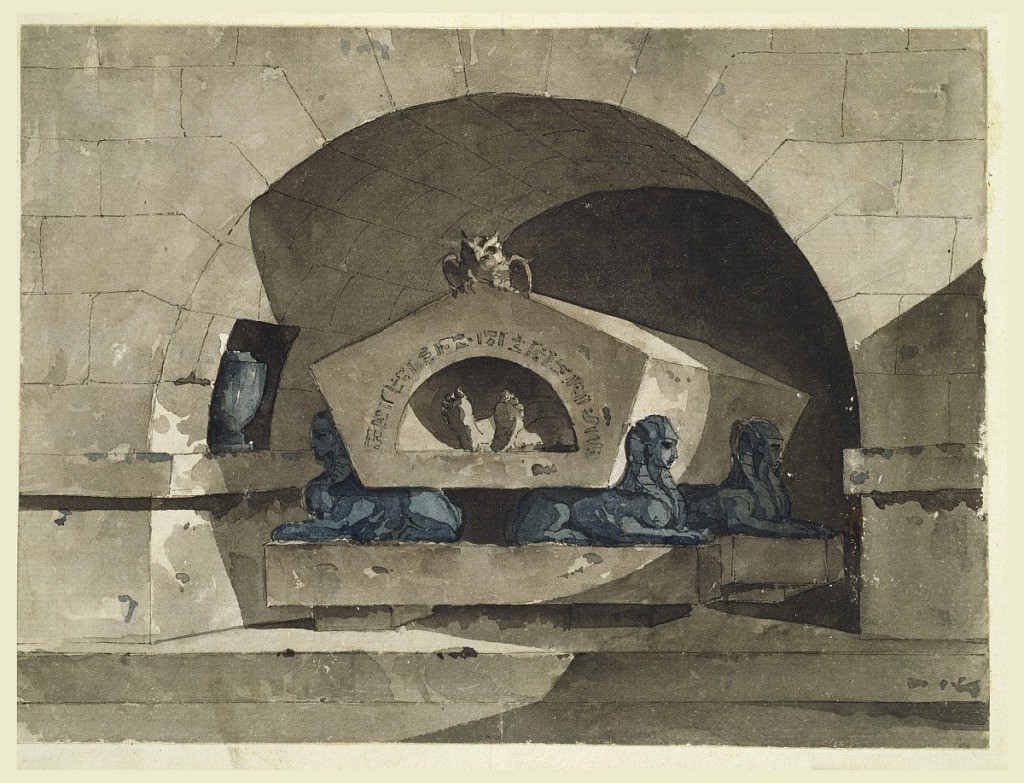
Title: Sepulcher in Egyptian Style with Sphinxes and an Owl
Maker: Louis-Jean Desprez, French, active Sweden, 1743–1804
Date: ca. 1779–84
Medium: Pen and black ink, gray and blue-gray wash, traces of graphite on off-white paper
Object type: Drawing
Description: Architectural fantasy.  Pentagonal sarcophagus, supported on the backs of sculpted sphinxes, is housed in a rounded arch niche.  A small niche in the left of the arch contains an urn.  Two unshod feet appear in an arched opening of the sarcophagus, which is ornamented with hieroglyphs and a carved owl perched on top.